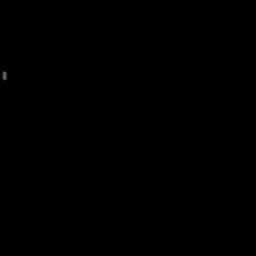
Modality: T2w
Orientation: coronal
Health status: healthy
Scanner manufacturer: siemens
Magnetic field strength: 3 T
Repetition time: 12 s
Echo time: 0.092 s